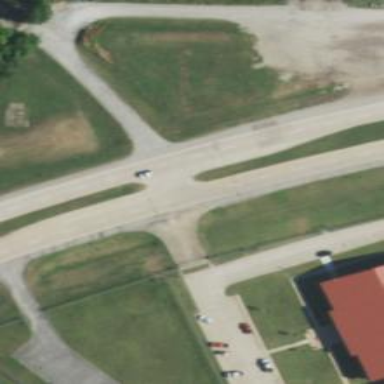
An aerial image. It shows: Secondary link road.